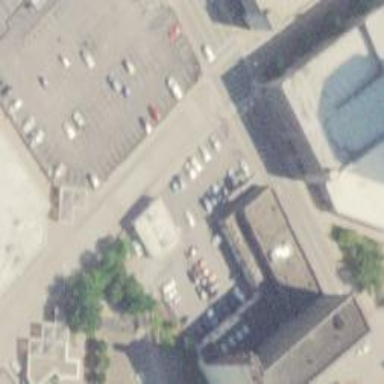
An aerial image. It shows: Supermarket.